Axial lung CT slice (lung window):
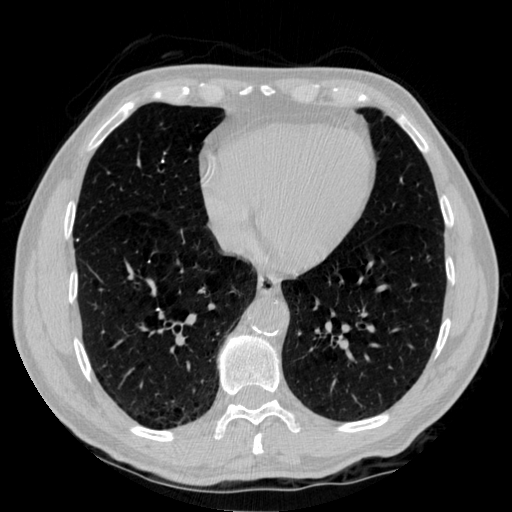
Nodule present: no